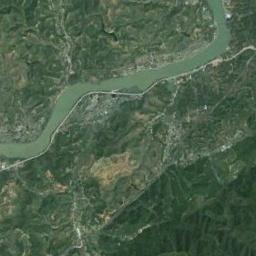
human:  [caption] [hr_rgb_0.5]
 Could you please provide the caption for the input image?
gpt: The river goes through trees and grass .

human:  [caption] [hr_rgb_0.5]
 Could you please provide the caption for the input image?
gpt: The green river goes through the mountainous area covered with some vegetation .

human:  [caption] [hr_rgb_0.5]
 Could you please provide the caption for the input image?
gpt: A winding, Light green river, With green mountains on both sides and large buildings .

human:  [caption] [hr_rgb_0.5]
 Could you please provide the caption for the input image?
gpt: There are many trees on either side of the river .

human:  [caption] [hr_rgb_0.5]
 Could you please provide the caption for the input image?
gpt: There are green forests and meadows around the river .